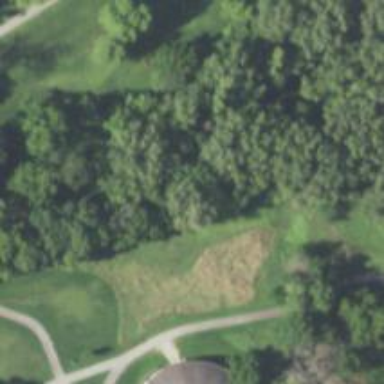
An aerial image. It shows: Disc golf hole.